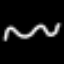
Label: squiggle